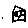
Label: house